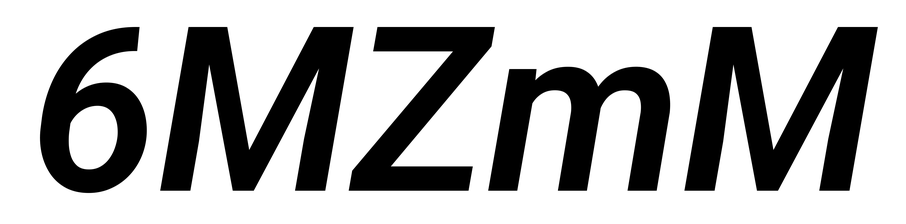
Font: Roboto-Italic_SemiBold_Italic